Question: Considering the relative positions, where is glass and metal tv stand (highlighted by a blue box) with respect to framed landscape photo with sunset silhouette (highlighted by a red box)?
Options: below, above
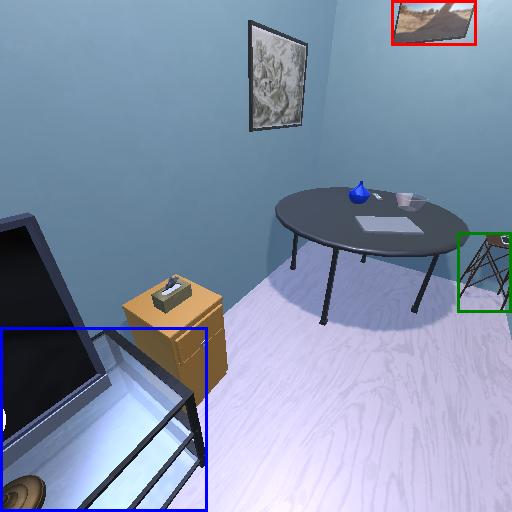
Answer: below